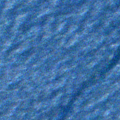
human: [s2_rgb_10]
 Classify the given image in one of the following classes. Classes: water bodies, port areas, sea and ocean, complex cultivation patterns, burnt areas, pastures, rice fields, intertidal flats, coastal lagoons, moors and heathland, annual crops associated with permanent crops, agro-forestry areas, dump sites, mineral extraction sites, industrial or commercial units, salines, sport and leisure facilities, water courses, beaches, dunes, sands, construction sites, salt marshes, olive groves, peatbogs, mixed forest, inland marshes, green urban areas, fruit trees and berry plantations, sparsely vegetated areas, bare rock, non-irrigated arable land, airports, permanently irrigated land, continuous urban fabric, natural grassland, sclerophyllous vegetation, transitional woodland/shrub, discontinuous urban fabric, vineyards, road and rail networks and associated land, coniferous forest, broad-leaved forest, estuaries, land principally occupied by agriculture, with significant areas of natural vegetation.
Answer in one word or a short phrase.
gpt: sea and ocean